Question: I want to create a modal view with the navigation item (right view on my screenshot) and I want it to have a 'back button'. My app is TabBar application and I don't want this view to have a tab bar, but I want to load a previous view (left view on my screenshot) with a segue similar to the type "push".
I can only create push segue to provide right navigation back to the view on the left, if it's loaded as a modal view, the NavigationBar & TabBar are gone. Any workarounds for this?
Thanks in advance!

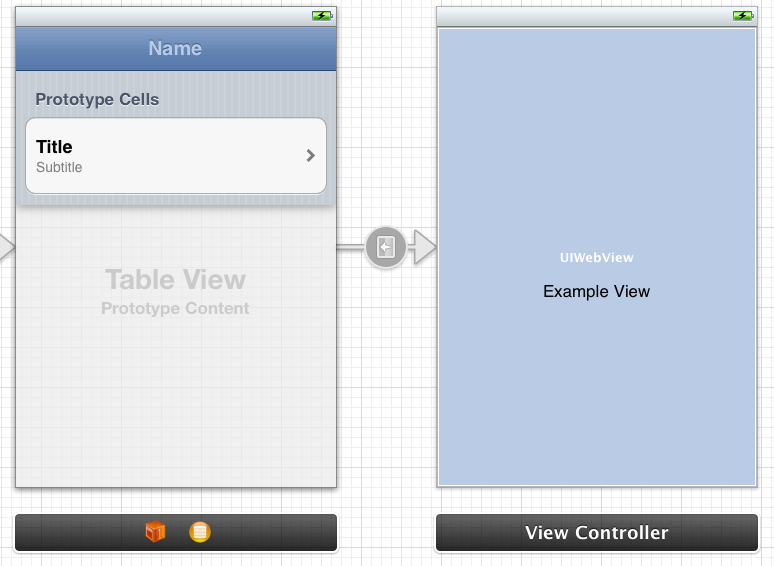
Answer: Just put a Navbar on the new view with a bar button item. Create an action for the bar button item by control dragging from the bar button item to the .h of the view controller. You can then use a delegate and protocol method to tell the first controller when the button has been pressed and have it use '[self dismissModalViewControllerAnimated:YES];'
So in your second view create a protocol with a method done, like this:
'''
@protocol SecondViewControllerDelegate <NSObject>
-(void) done;
@end
@interface SecondViewController : UIViewController {
...
id delegate;
}
...
@property (nonatomic, assign) id<SecondViewControllerDelegate> delegate;
-(IBAction)done:(id)sender; //this will be linked to your nav bar button.
@end
'''
then in your action from your button call this:
'''
-(IBAction)done:(id)sender{
[self.delegate done];
}
'''
Your first view controller will need to implement the protocol '<SecondViewControllerDelegate>'
then in your first view controller, set it up as a delegate for your second view controller before you segue.
'''
-(void) prepareForSegue:(UIStoryboardSegue *)segue sender:(id)sender
{
if([[segue identifier] isEqualToString:@"Second View Modal Segue Identifier"])
{
SecondViewController *viewController = segue.destinationViewController;
viewController.delegate = self;
}
}
'''
lastly, catch the done call from the delegate in your first view controller:
'''
-(void) done
{
[self dismissModalViewControllerAnimated:YES];
}
'''
That's how I have done it. If you don't have a lot of experience with protocols and delegates it may seem confusing at first, but it has worked well for me.